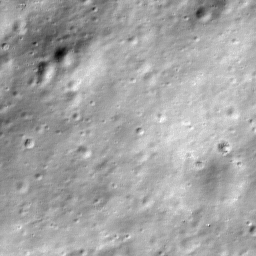
Host type: background_regolith
Lunar coordinates: latitude nan, longitude nan